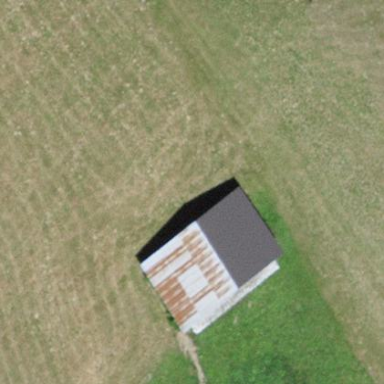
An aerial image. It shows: Barn.